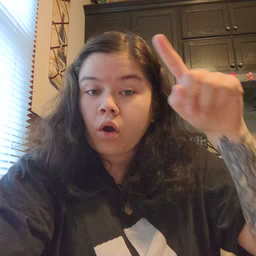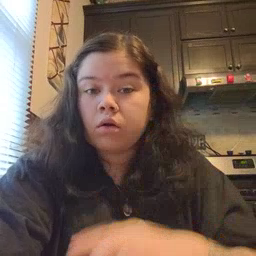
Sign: donkey